Question: I've been everywhere and I can't find a solution. I have to submit this app tonight, only to discover three nights ago I couldn't submit it without supporting 4inch Retina.
Didn't even know of it until now.
So here's my problem. Springs and Struts. I have a "main menu" image of 6 people to come perform at a local event in my town. They fit WONDERFULLY on the Retina (I've tested it on the simulator since my iPhone is 4s (3.5 inch screen)). I haven't been allowed to touch Storyboard until this point.
My layout is simple: 2x3 column/rows of square UIImages.
Problem: Corner images won't fit onto the screen. Each box is equal height: 320x455.
So some of my images are skimmed off. for example: My top left image (Image_seven.png) is at X:86 Y:80. Part of the top is skimmed off.
Does anyone know how I can use springs and struts to adjust the images to fit onto my screen?
Thanksa bunch!
I can't get the second image in.... it keeps changing the other one automatically. Let me try again.
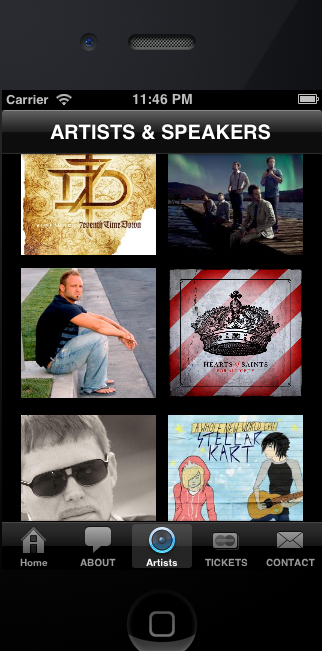
Answer: Even though I'm not sure I understand why things will not fit, generally with a row of 2x3 images you should have them all in a UIView - then make the corner images have struts going to the nearest sides, the middle images having struts to the closest edge - and all of them having "springs" (the center lines) going in both directions to allow the boxes to resize.
Also make sure the UIView that all of the images are in (and the UIViews that may be contained in) all have Autoresize set to YES (or checked in interface builder) or things will still not resize.
Edit: Thanks for the screenshot.
It seems like your center view is not being resized, which is why it's cut off top and bottom. Whatever view is holding all those images (either a UIView or a table view), make sure it also has all of the "springs" selected, and also all of the struts. Then as the tab bar expands the view your center view should properly resize with it.
Another thing to be aware of that may cause issues, is that in viewDidLoad, your view will still be whatever size you have it in a xib file - so if you do any placement or size calculations in viewDidLoad, they will be wrong if they look at the bounds or frame of self.view.